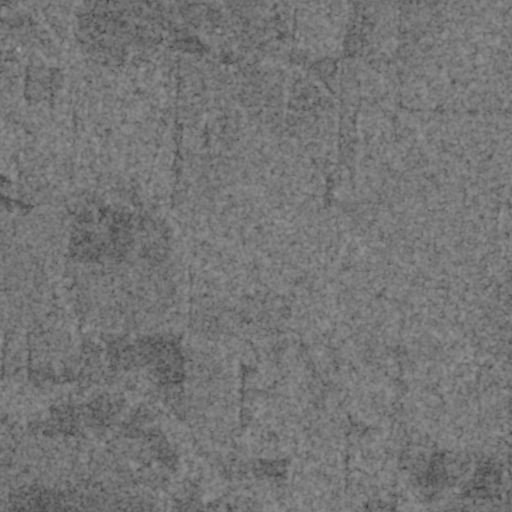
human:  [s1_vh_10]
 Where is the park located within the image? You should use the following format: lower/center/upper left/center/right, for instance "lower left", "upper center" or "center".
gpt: The park is located in the upper left of the image.
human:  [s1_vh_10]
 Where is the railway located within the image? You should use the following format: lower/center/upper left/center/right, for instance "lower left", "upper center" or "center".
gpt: The railway is located in the upper left of the image.
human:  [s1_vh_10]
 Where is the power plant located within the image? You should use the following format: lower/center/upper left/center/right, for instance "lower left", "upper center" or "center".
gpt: There is no power plant in the image.

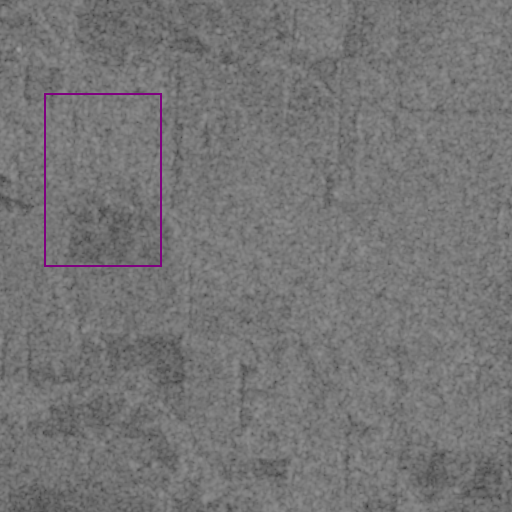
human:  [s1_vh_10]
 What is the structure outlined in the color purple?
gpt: There is no purple outline.
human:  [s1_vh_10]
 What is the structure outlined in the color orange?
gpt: There is no structure outlined in orange.